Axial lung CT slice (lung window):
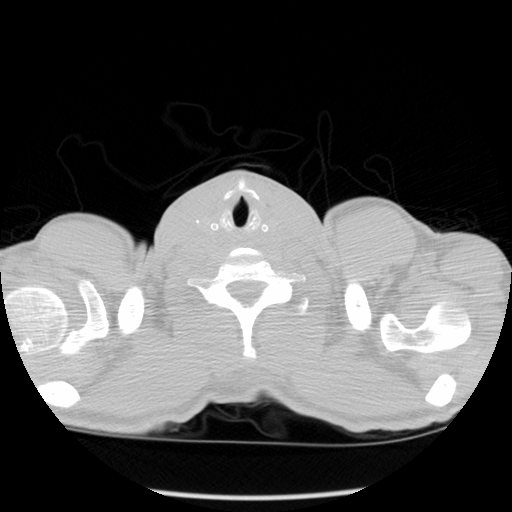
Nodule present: no